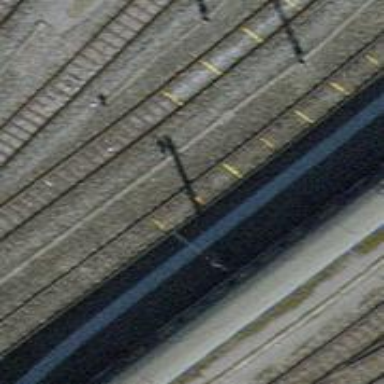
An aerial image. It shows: Rail yard with electrified contact lines for railway operations.